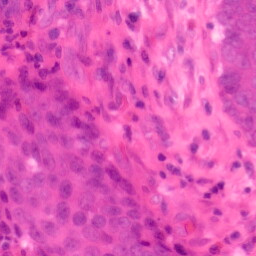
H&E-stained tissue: Colon